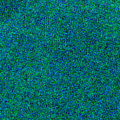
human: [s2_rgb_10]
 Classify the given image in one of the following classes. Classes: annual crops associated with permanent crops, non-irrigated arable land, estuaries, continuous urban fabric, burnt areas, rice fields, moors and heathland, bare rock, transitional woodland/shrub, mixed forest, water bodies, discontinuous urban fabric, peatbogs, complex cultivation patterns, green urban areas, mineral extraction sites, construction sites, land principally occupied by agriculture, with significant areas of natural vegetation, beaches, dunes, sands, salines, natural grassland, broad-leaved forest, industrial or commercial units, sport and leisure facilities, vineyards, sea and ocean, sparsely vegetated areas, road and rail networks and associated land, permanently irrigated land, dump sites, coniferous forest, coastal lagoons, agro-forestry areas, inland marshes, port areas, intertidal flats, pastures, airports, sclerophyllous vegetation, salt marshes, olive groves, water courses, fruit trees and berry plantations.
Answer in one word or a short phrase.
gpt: sea and ocean